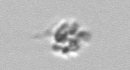
Label: detritus